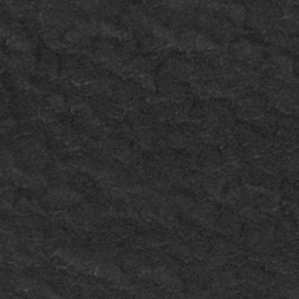
Label: frost